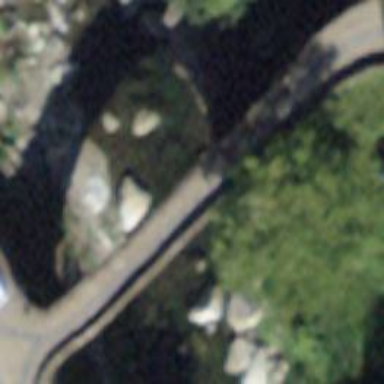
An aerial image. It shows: Bridge with arch structure.